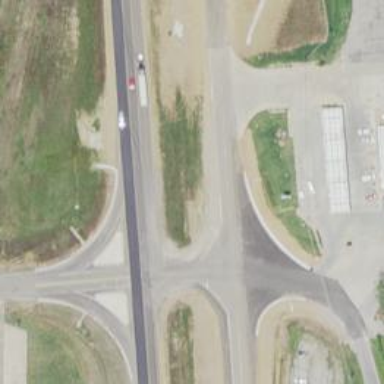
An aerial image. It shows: Primary highway with asphalt surface that includes dual carriageway.